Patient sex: F
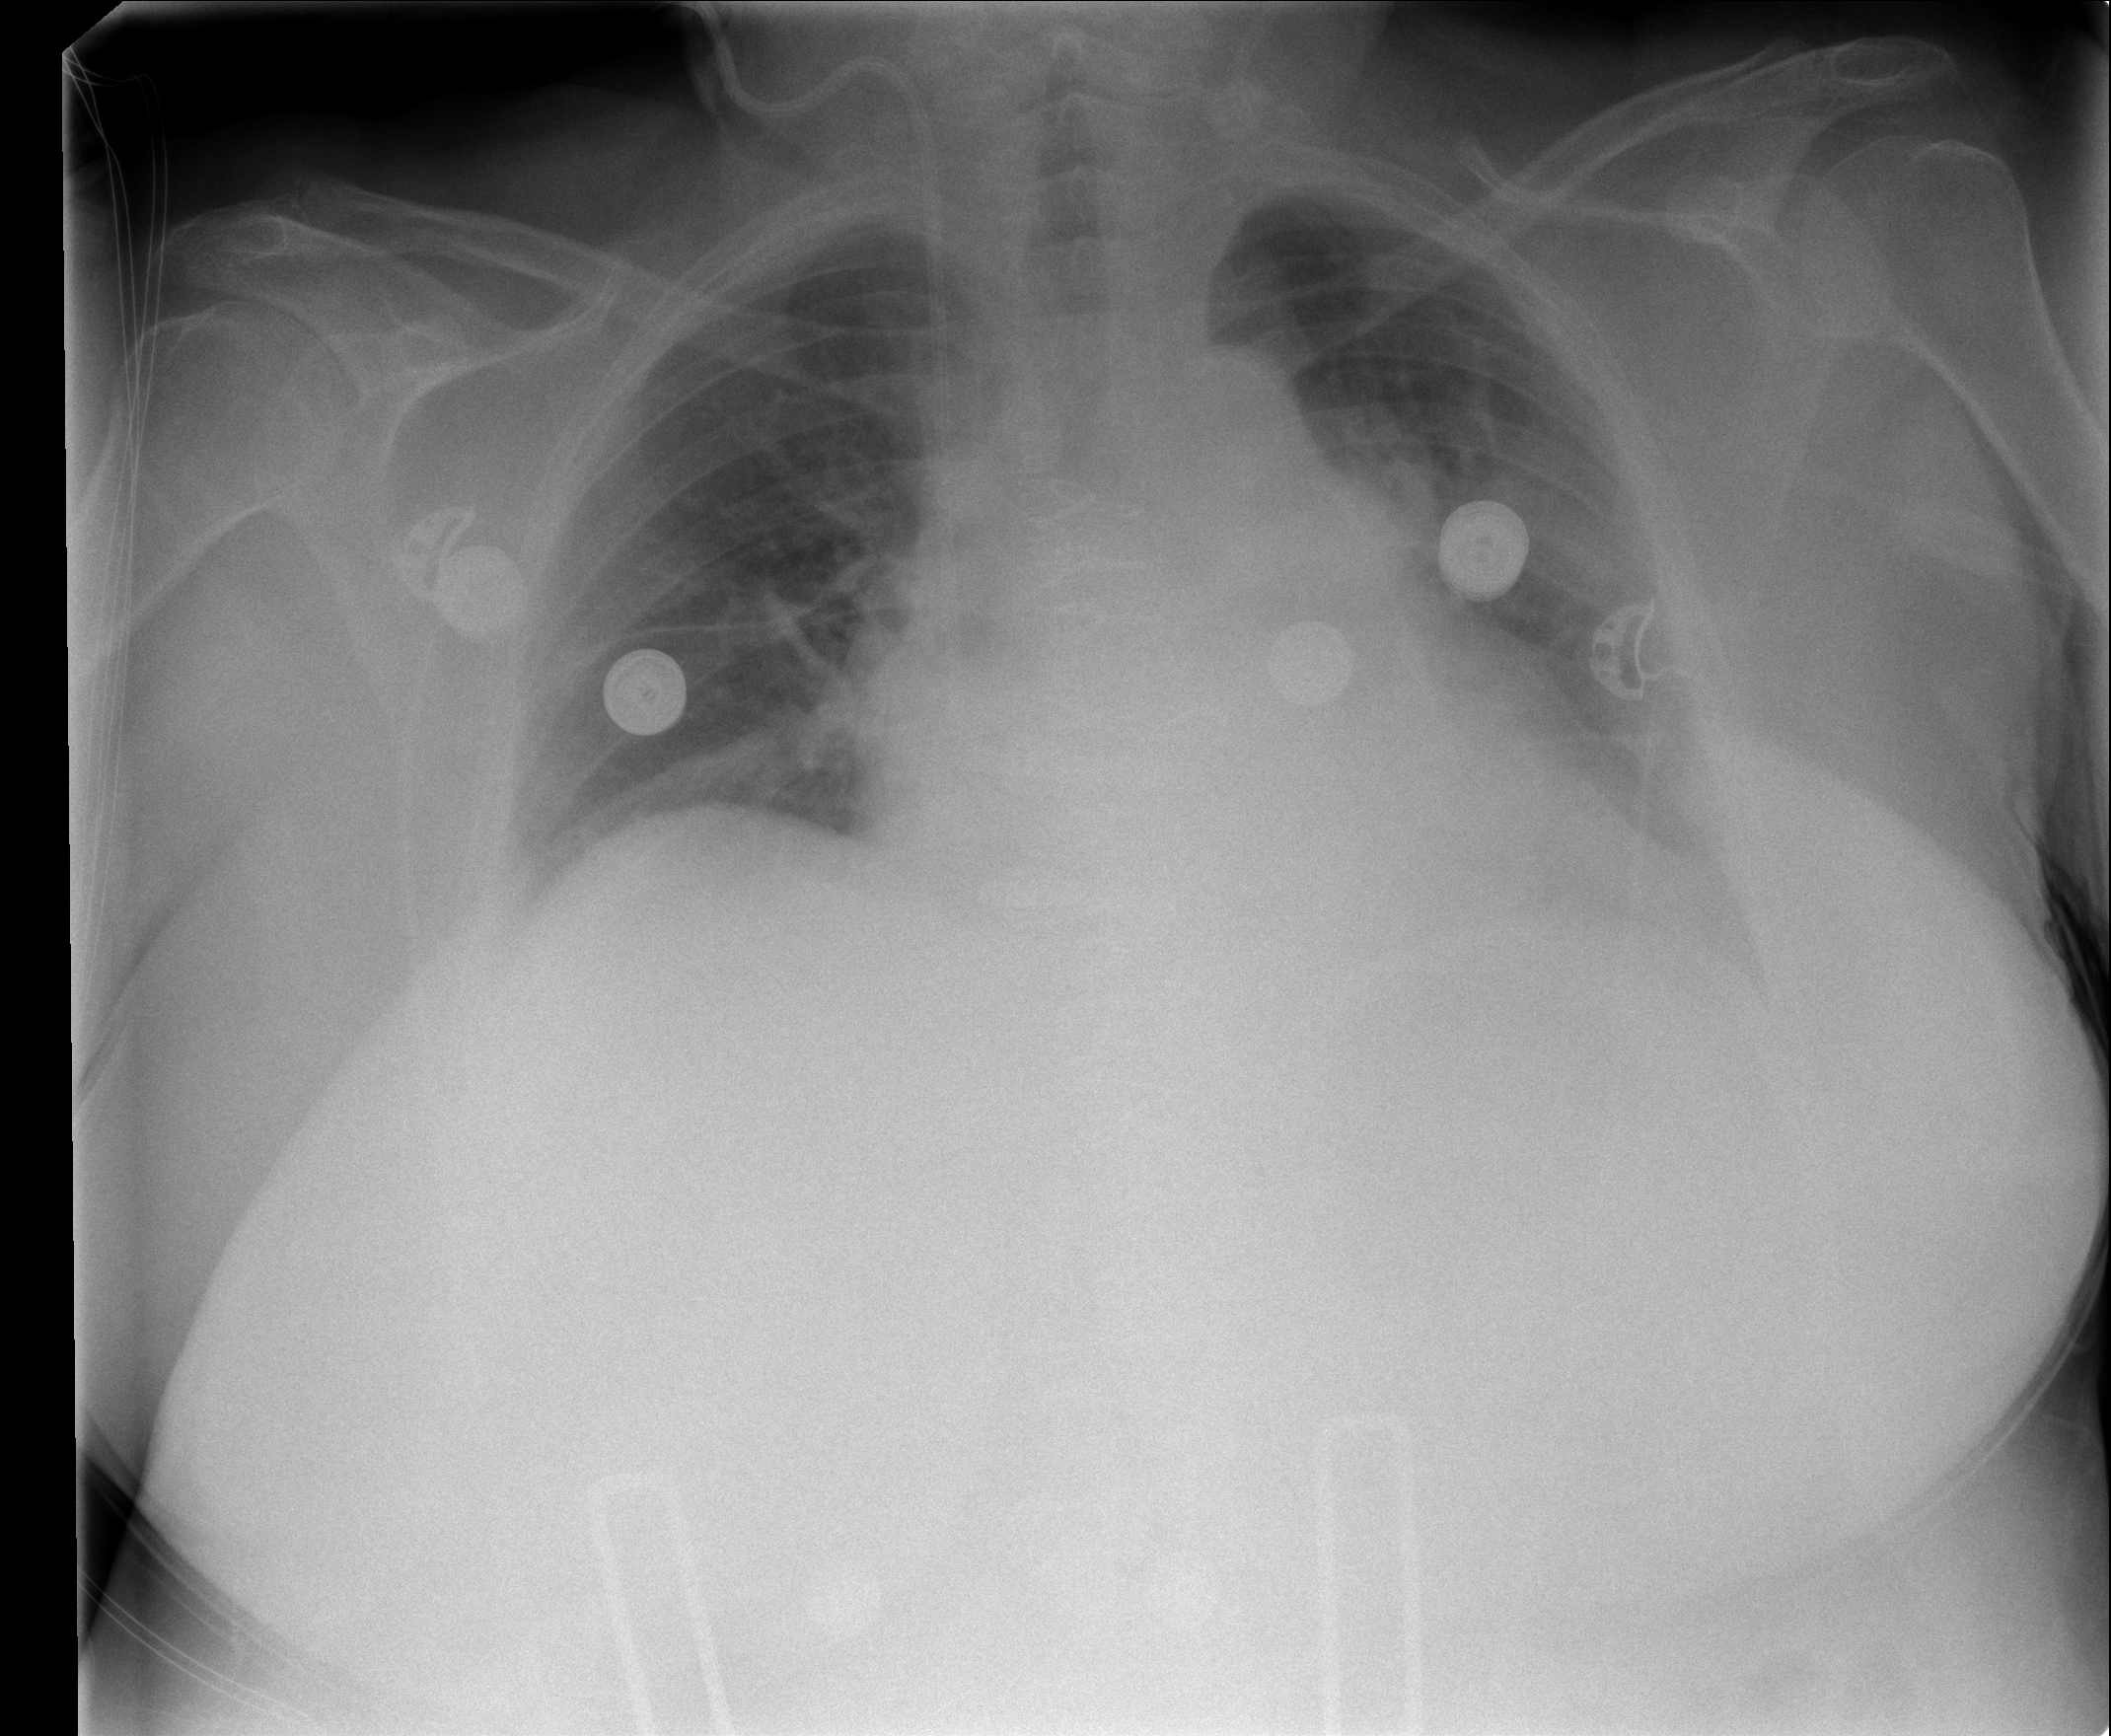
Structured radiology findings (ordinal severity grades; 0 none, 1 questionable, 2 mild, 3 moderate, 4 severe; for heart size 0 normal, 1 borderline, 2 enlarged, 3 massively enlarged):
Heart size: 0
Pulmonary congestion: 0
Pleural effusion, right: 0
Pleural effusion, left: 2
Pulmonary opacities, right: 0
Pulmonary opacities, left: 0
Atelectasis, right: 1
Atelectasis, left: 1